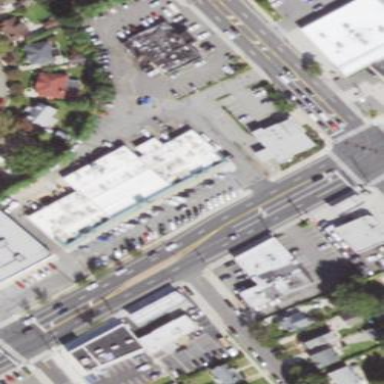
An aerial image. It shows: Retail building.